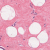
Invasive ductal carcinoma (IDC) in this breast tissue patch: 0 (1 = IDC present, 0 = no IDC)